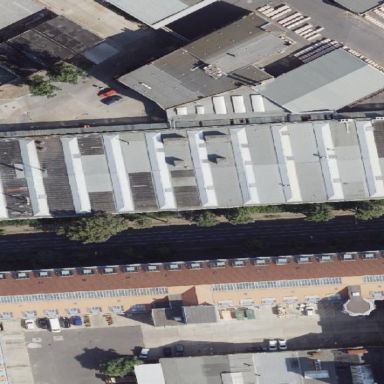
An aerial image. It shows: Industrial building with gabled row roof.